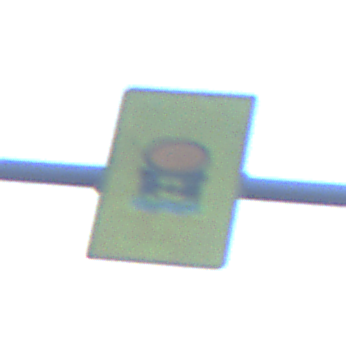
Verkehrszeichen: FahrzeugeMitWassergefaehrdenderLadungOhnePfeilsymbol
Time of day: Dawn
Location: Outdoor (Urban)
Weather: PartlyCloudy
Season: NotSpecified
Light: Natural